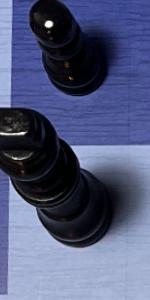
Label: King_Black